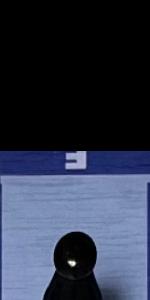
Label: Empty